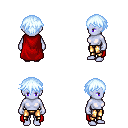
a pixel art fantasy rpg character, female body template, dark elf, purple skin, red cape, gold greaves, white cyan short bangs hairstyle, four views (front, back, left, right), 2x2 character sprite sheet, small pixel art, hard edges, no anti-aliasing